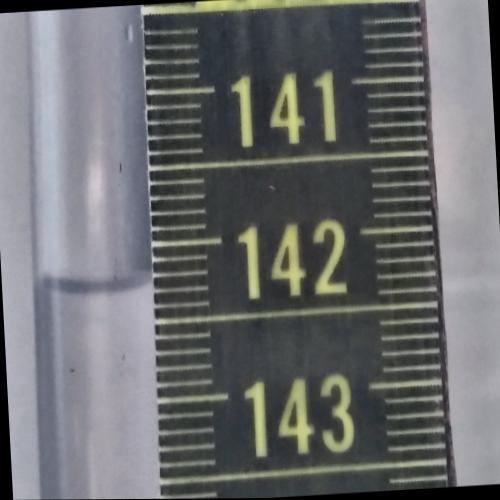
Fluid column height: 142.3 cm